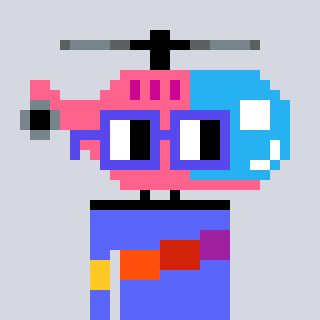
a pixel art character with square blue glasses, a helicopter-shaped head and a purple-colored body on a cool background